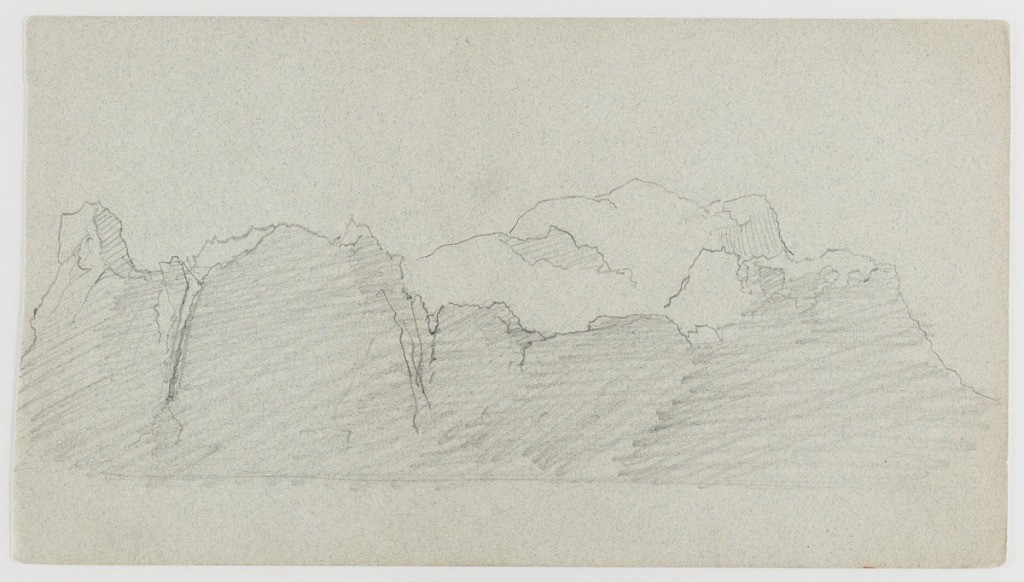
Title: Sketch of an Iceberg
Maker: Frederic Edwin Church, American, 1826–1900
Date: June 1874
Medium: Graphite on light blue wove paper; verso: graphite
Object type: Drawing
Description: Seascape sketch showing a view of a wide, craggy iceberg--likely sketched from the imagination or recalled from the artist's 1859 trip to the berg-strewn waters off Newfoundland and Labrador. Characterized by its sharp, fragmented forms resembling broken porcelain, the iceberg has a large prominence at center right and a rectangular pinnacle at its left edge. Face of the berg entirely shaded.

Verso: Atmosphere sketch showing a view billowing clouds over the Hudson River Valley, likely at sunset, viewed from the artist's estate near Hudson, New York. Located at upper center, the sketch shows an immense, billowing cloud surrounded by dark and light tones, as well as other puffy and wispy clouds.